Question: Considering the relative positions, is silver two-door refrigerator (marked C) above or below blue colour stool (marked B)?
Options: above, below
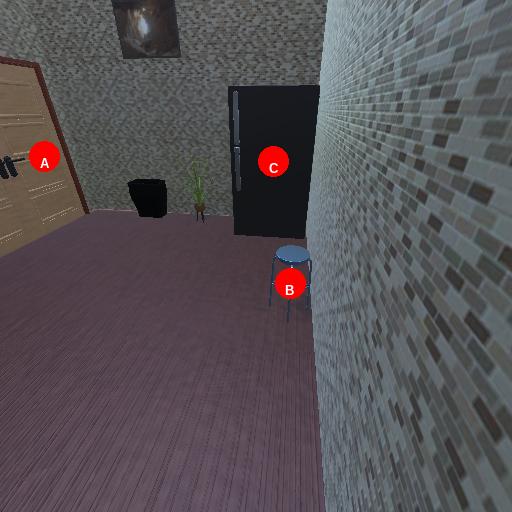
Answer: above